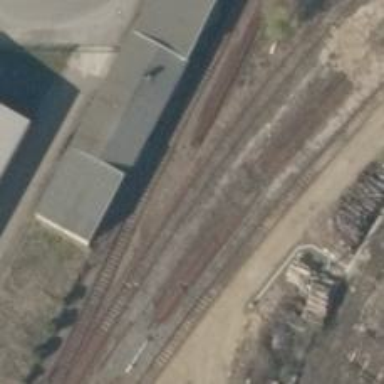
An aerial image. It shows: Disused railway yard.